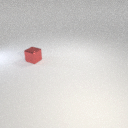
small red metal cube